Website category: auto
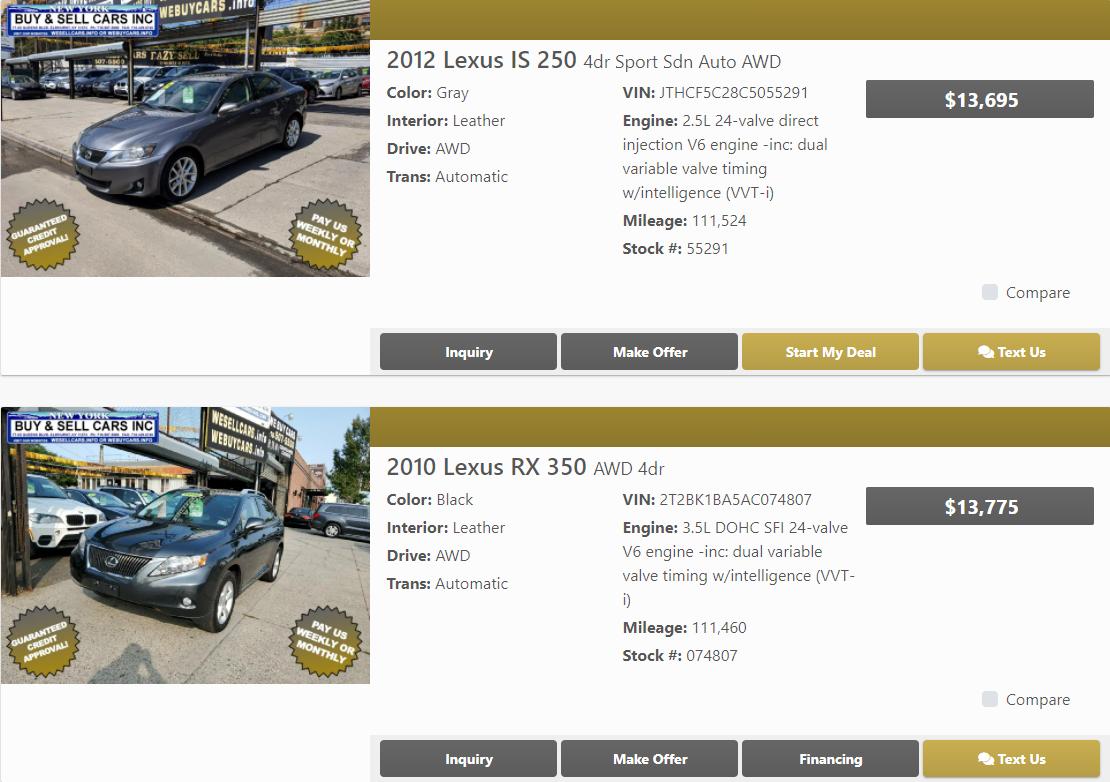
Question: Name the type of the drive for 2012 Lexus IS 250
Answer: AWD

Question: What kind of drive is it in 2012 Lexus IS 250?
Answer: AWD

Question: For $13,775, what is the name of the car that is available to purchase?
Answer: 2010 Lexus RX 350

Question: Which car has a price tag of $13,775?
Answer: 2010 Lexus RX 350

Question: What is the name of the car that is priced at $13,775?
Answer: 2010 Lexus RX 350

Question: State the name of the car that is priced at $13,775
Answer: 2010 Lexus RX 350

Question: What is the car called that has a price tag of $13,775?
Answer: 2010 Lexus RX 350

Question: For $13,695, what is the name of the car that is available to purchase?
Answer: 2012 Lexus IS 250

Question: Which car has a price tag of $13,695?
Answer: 2012 Lexus IS 250

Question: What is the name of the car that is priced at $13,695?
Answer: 2012 Lexus IS 250

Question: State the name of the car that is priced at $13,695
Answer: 2012 Lexus IS 250

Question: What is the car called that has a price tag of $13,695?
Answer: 2012 Lexus IS 250

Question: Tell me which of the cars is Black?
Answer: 2010 Lexus RX 350

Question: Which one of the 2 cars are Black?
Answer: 2010 Lexus RX 350

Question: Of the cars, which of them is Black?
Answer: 2010 Lexus RX 350

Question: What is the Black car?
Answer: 2010 Lexus RX 350

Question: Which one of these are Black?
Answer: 2010 Lexus RX 350

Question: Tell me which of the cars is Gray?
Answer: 2012 Lexus IS 250

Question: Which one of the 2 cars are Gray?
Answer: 2012 Lexus IS 250

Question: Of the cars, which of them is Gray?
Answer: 2012 Lexus IS 250

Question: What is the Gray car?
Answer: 2012 Lexus IS 250

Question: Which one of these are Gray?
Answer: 2012 Lexus IS 250

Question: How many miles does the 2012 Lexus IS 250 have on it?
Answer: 111,524

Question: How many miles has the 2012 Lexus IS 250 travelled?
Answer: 111,524

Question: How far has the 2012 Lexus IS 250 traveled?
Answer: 111,524

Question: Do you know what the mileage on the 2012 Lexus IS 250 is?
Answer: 111,524

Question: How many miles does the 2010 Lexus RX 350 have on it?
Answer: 111,460

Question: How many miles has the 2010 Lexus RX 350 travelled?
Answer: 111,460

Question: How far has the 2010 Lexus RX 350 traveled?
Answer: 111,460

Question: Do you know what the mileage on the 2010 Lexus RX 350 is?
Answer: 111,460